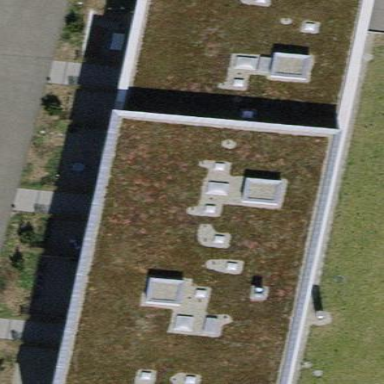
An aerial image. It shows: Building with apartments and flat roof.